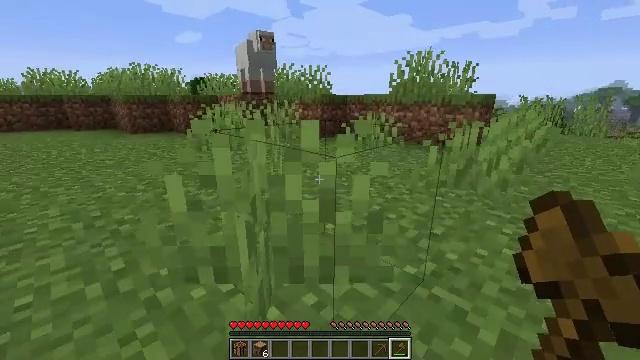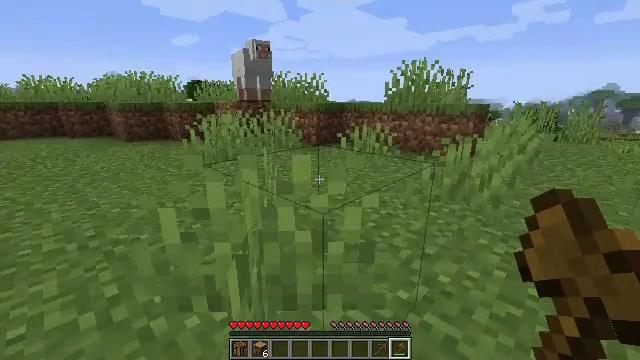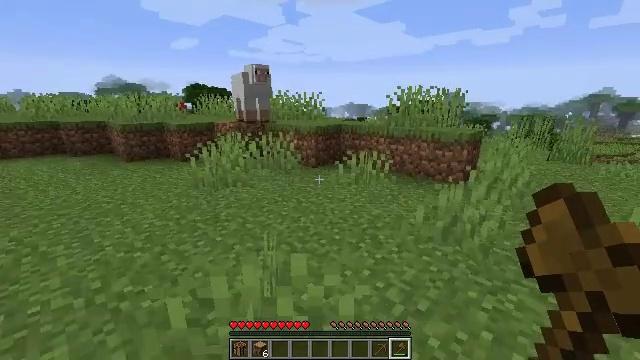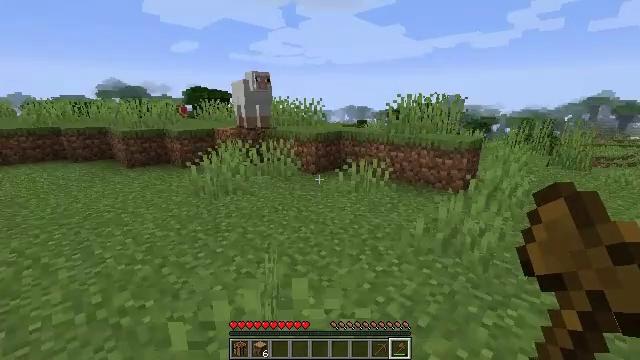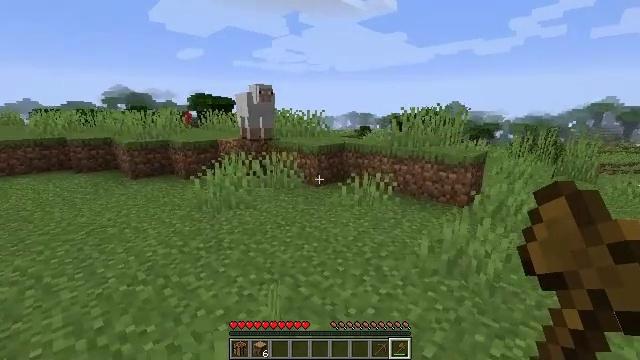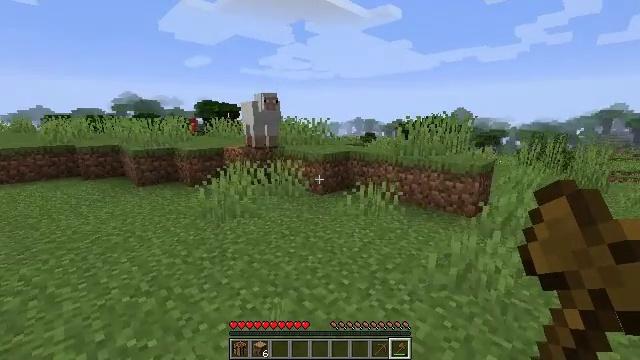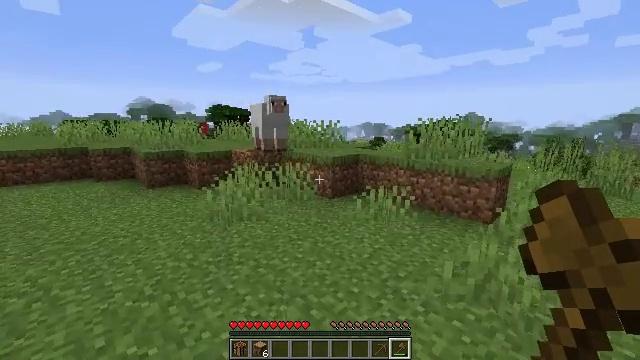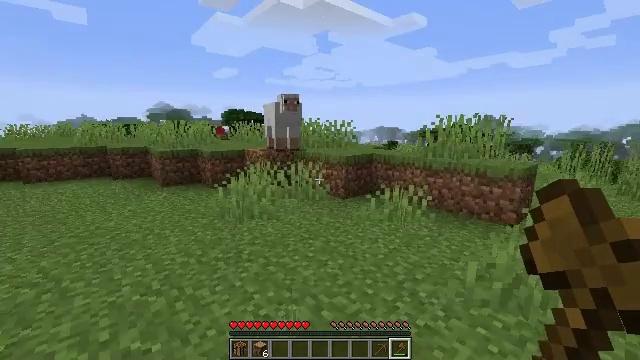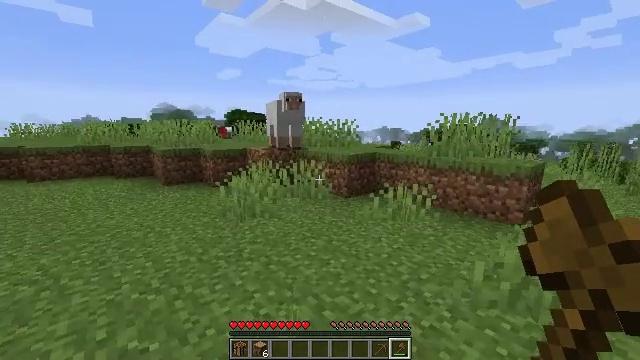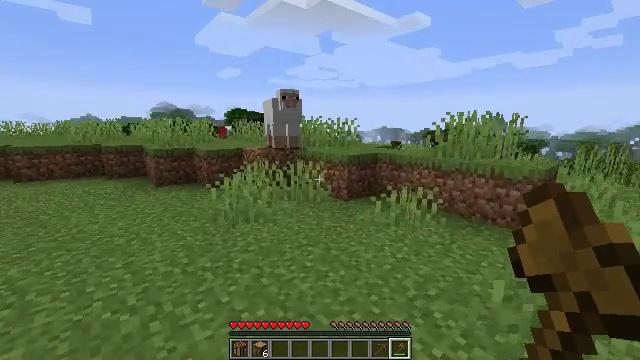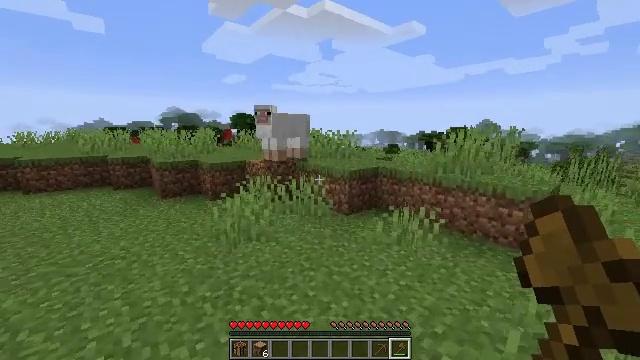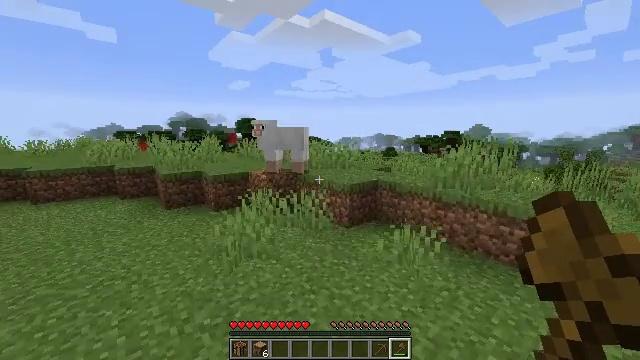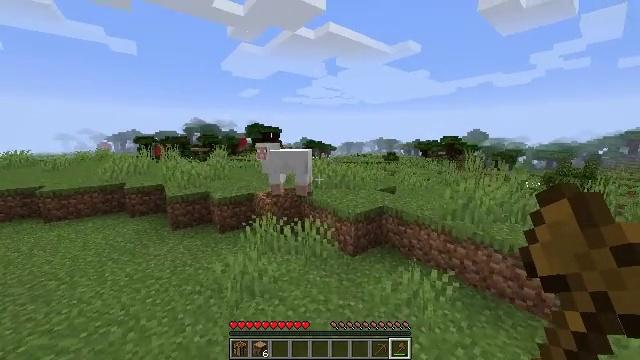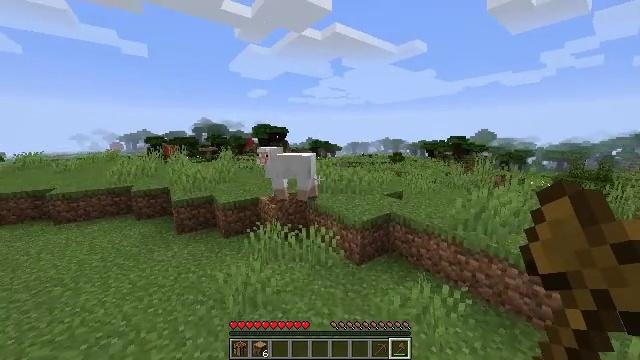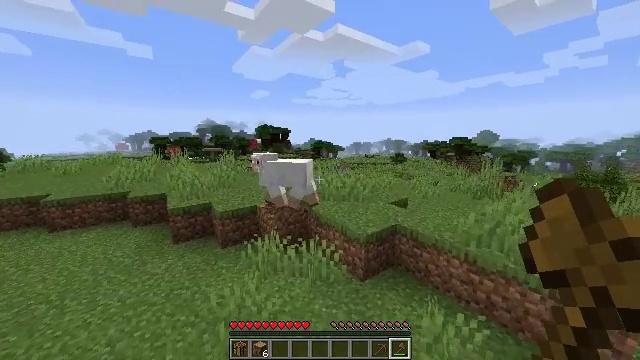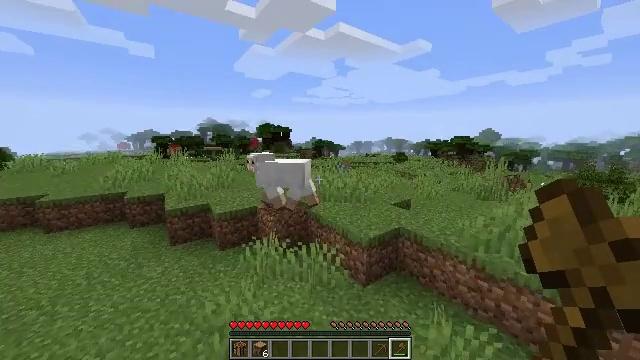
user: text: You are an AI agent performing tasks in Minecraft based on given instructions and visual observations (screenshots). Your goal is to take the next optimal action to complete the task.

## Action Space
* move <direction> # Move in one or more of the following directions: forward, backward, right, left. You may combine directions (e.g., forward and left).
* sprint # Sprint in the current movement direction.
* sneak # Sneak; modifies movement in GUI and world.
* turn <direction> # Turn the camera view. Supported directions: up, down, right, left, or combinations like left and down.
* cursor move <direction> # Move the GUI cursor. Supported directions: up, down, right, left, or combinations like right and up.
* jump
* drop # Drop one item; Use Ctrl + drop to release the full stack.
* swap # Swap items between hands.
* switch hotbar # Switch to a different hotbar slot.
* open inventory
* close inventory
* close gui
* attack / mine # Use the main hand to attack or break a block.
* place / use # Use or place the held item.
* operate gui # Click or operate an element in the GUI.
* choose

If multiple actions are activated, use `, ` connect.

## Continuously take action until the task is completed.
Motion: motion action
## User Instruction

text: Gather tall grass by hitting it.
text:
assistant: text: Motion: move forward, jump
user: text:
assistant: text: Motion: move forward, jump
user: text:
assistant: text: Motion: move forward, jump
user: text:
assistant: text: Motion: move forward, turn up, jump
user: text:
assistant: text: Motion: move forward, turn left and up, jump
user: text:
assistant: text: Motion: move forward, turn left, jump
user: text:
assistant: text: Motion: move forward, turn left, jump
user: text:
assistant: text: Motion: move forward, jump
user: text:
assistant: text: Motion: move forward, sprint, jump
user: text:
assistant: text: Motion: move forward, sprint, jump
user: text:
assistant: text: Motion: move forward, sprint, jump
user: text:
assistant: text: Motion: move forward, sprint, turn left, jump
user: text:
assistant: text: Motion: move forward, sprint, turn left, jump
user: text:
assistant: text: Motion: move forward, sprint, jump
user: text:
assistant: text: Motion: move forward, jump
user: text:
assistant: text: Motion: move forward, jump
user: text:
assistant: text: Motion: move forward, turn down, jump
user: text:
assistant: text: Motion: move forward, turn right and down, jump
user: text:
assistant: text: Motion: move forward, turn right and down, jump
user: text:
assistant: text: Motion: move forward, turn right and down, jump
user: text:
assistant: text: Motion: move forward, turn right, jump
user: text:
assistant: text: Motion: move forward, jump
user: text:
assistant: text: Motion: move forward, sprint, jump
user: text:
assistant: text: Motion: move forward, sprint, jump
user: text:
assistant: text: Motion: move forward, sprint, jump
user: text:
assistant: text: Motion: move forward, sprint, turn left, jump
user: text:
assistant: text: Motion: move forward, sprint, turn left and down, jump
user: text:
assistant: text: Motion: move forward, turn left and down, jump
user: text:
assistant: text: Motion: move forward, turn left and down, jump
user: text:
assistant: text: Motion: move forward, turn left, jump